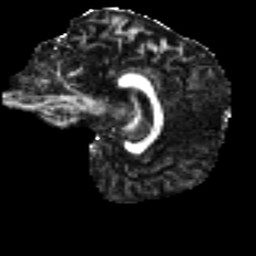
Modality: FA
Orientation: sagittal
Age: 32
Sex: male
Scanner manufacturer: ge
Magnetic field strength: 3 T
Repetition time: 7.8 s
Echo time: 0.0609 s